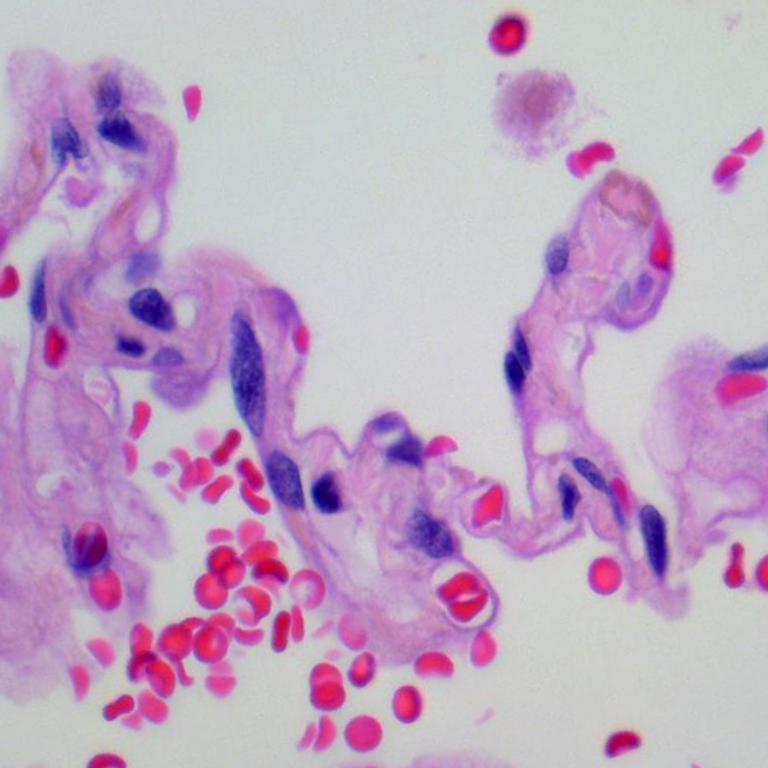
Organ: lung
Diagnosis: benign